Question: I am working on a project using meteor and new to mongo db. I have a collection named "addressDB" and a table in html displays all the records of addressDB collection, as followed:

When i click on "-" button the record should be removed from table. I search lot of places but no success till now. Help would be apreciated.
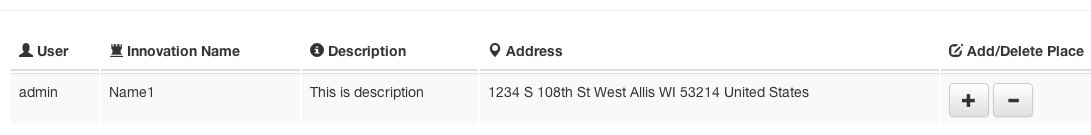
Answer: You could this as the event handler for the button
'''
MyCollection.remove({ this._id });
'''
Where MyCollection is the name of the collection of the data.
This works if you've used '{{#each }}' to loop each of the items in the list. So it provides the context to 'this' in your button's handler.
e.g
'''
Template.MyTemplate.events({
'click .buttonClass': function() { addressDB.remove({ this._id }); }
});
'''
and your button:
'''
<button class="buttonClass">-</button>
'''